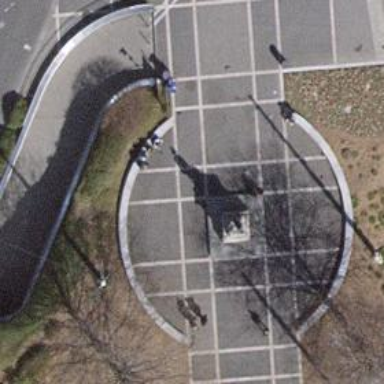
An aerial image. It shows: Historical memorial featuring statue.